Aerial crown-view tile of a tropical tree (Barro Colorado Island, Panama), acquired 20250818:
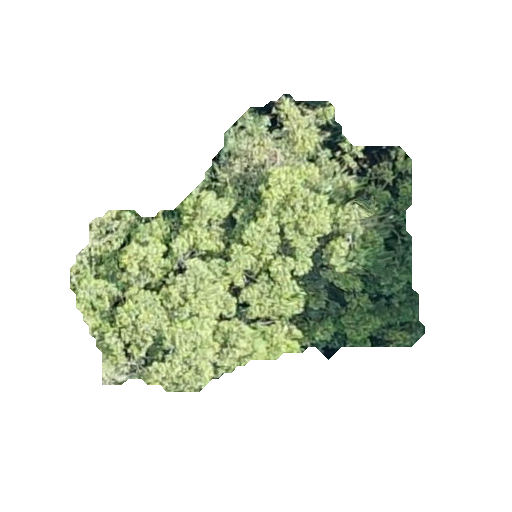
Species: Luehea seemannii
GBIF accepted scientific name: Luehea seemannii
Crown area: 97.656 m²